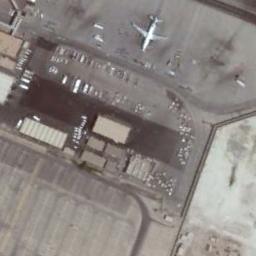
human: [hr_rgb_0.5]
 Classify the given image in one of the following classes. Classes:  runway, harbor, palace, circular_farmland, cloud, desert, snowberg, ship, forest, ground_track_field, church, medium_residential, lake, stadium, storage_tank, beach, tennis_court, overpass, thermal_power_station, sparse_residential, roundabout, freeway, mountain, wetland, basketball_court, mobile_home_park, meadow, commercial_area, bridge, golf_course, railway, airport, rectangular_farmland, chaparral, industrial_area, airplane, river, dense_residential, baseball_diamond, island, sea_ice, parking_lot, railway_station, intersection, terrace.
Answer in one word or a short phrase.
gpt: airplane